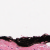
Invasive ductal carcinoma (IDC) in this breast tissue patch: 0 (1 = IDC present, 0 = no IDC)